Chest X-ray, PA view. Patient: 73 years old, sex M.
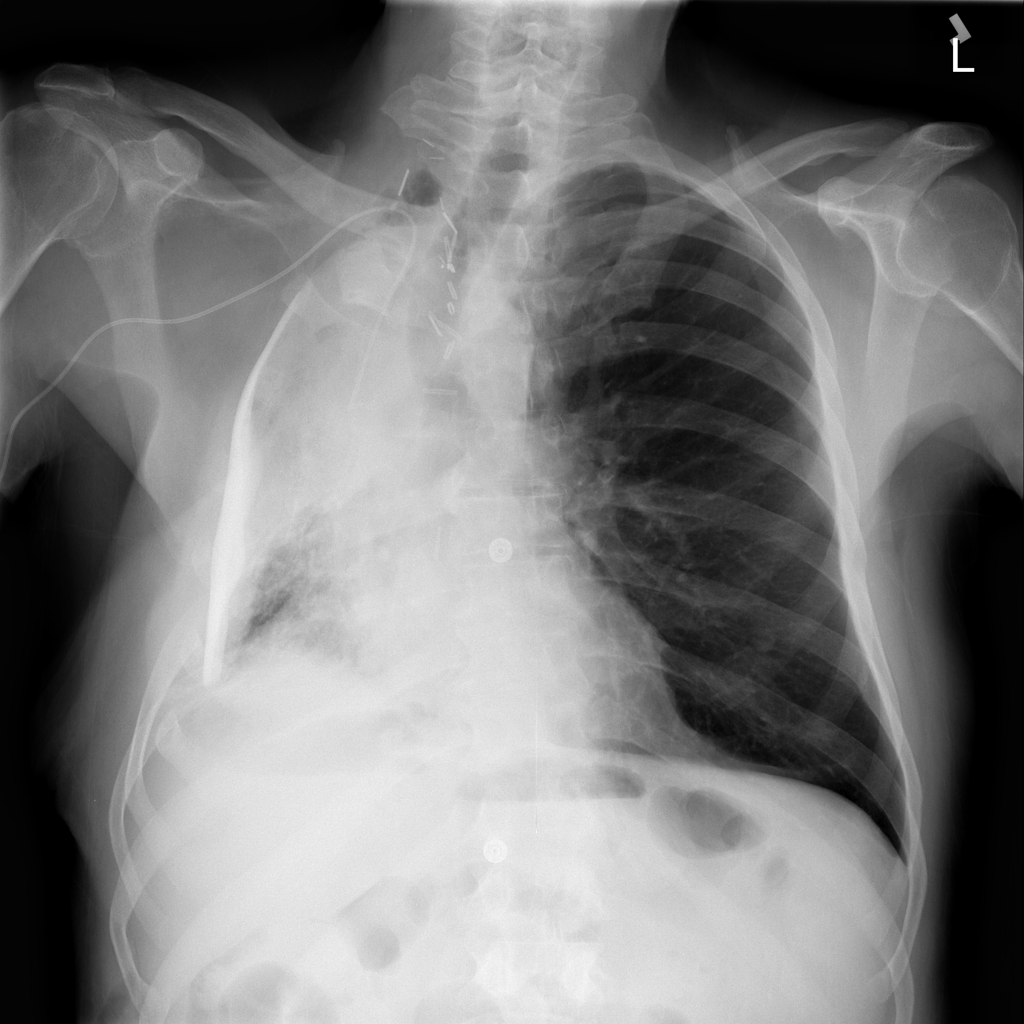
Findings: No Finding